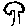
Label: tree